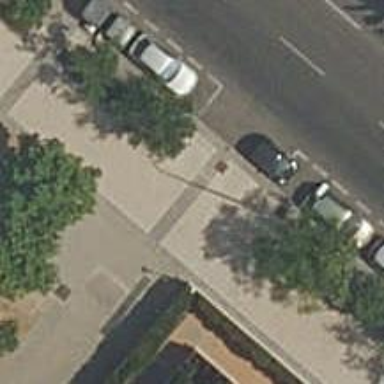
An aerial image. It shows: Support pole.